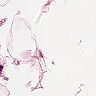
Metastatic tissue present: no